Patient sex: M
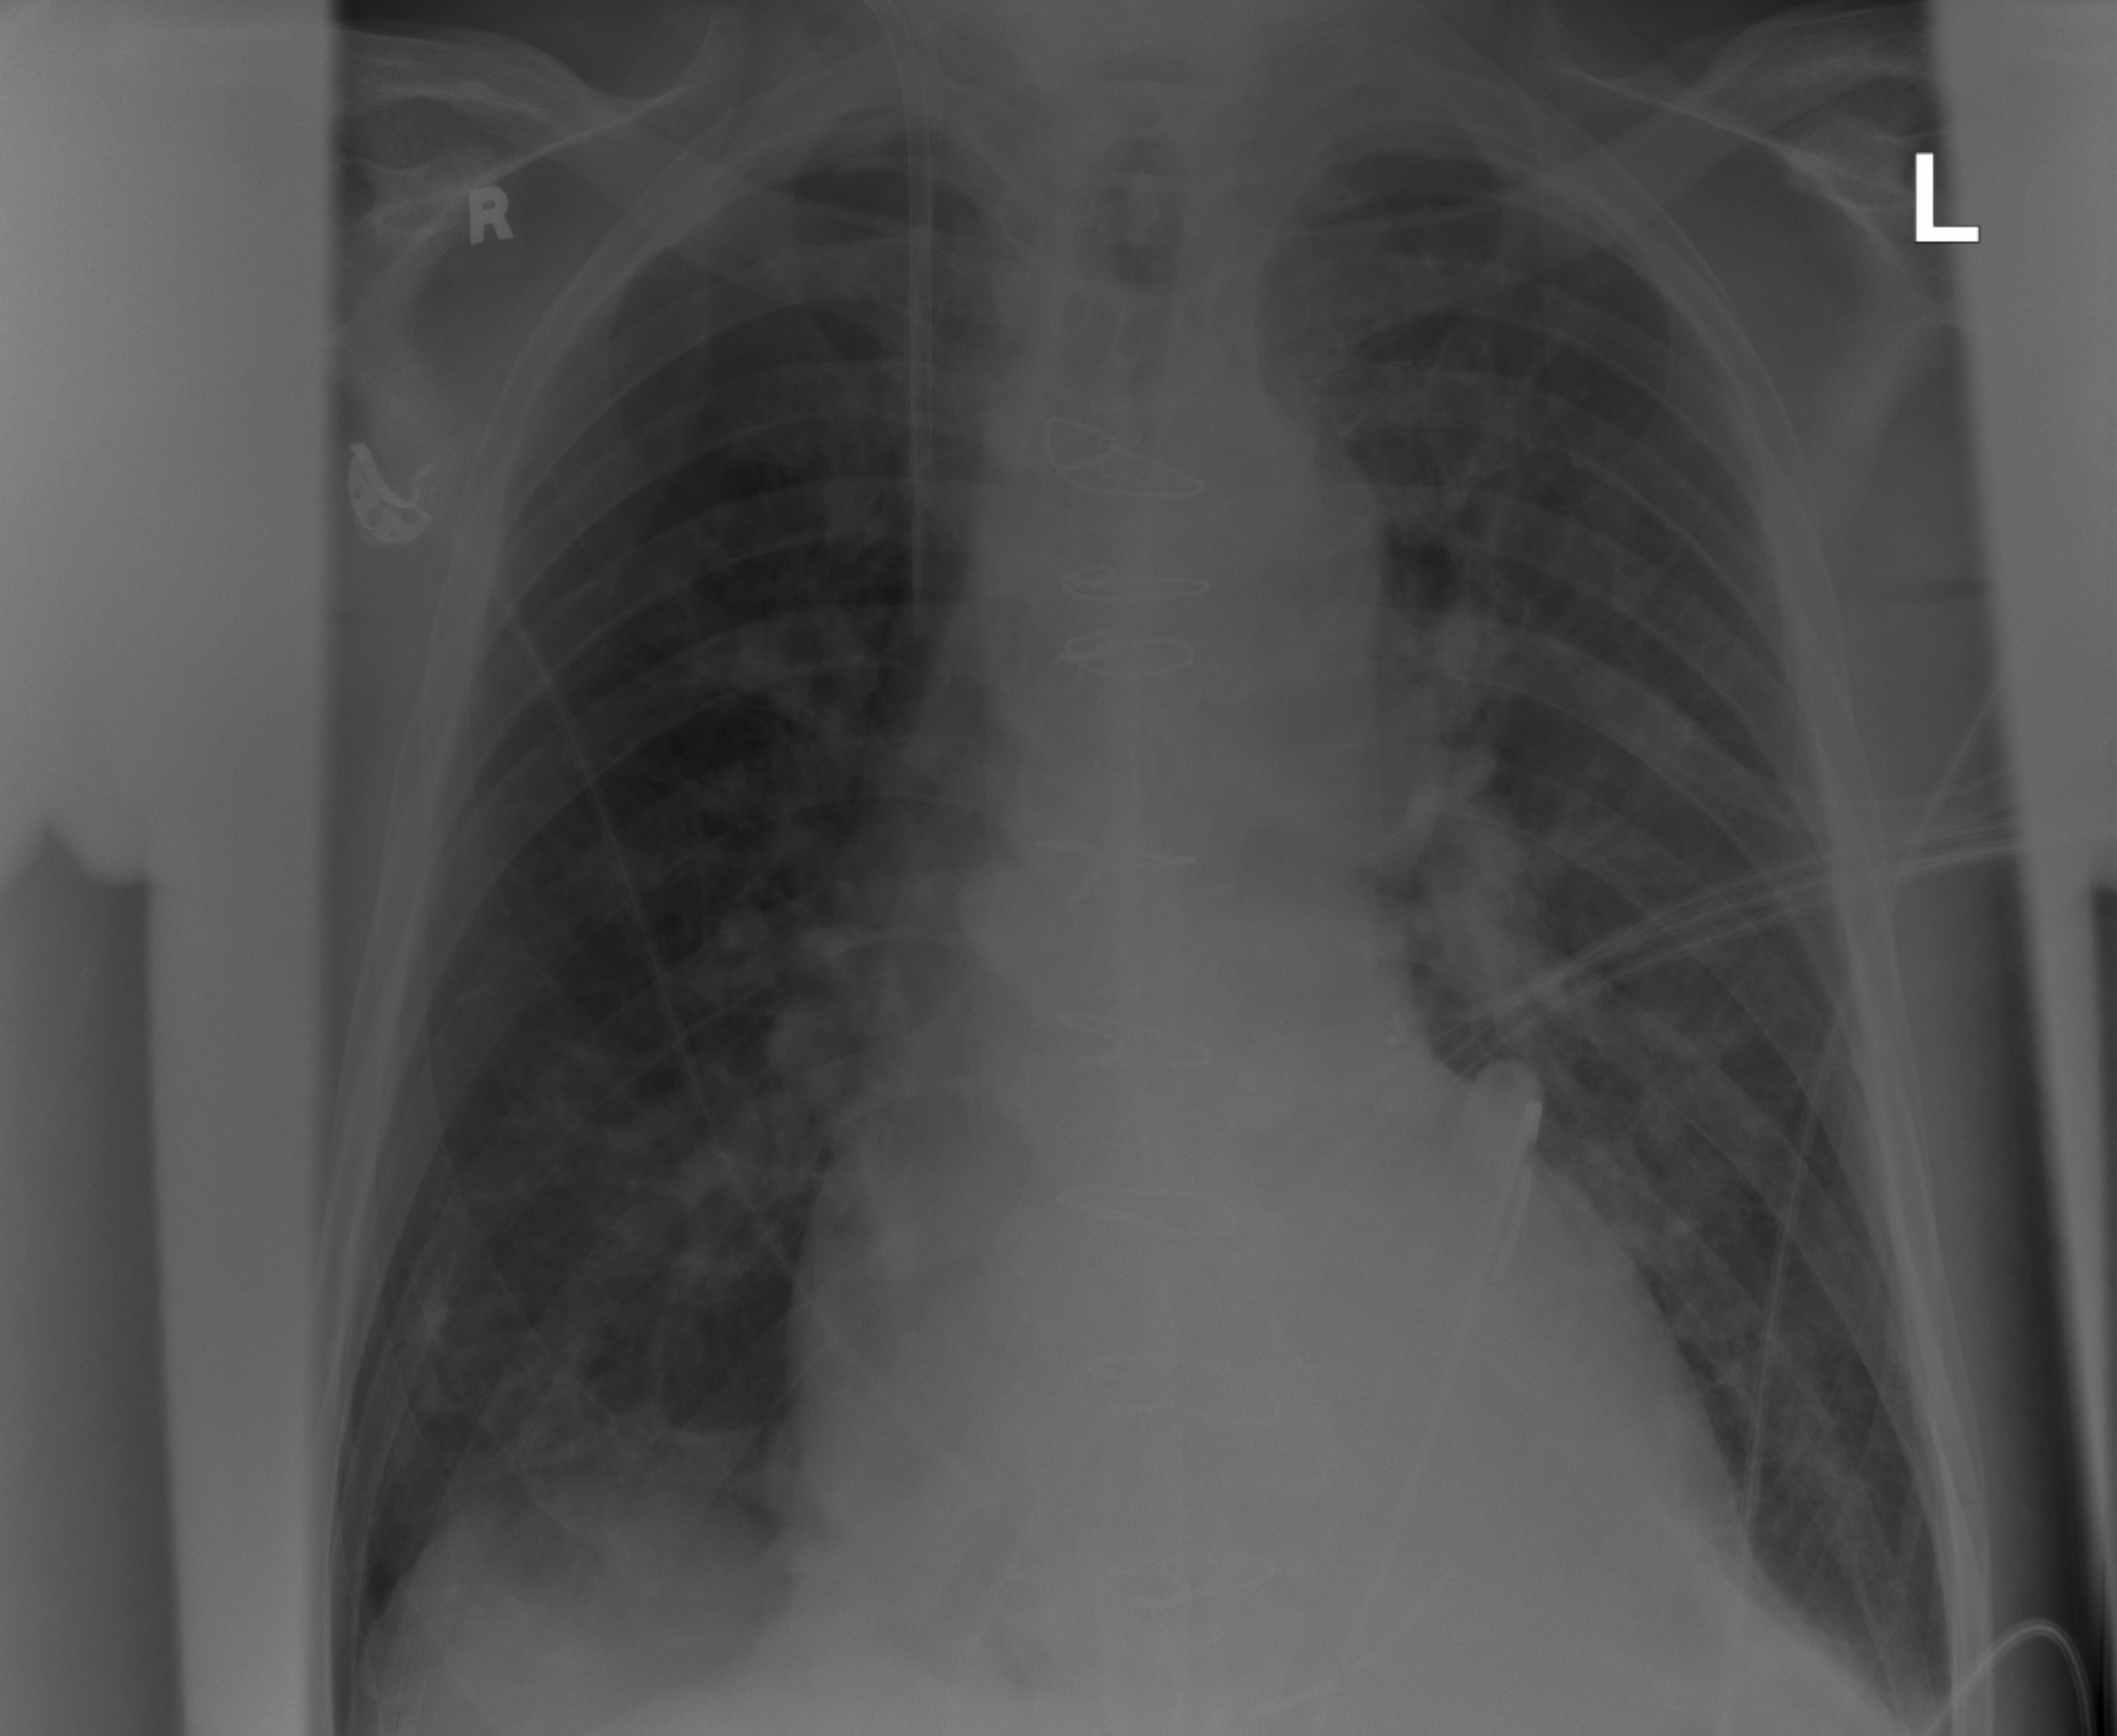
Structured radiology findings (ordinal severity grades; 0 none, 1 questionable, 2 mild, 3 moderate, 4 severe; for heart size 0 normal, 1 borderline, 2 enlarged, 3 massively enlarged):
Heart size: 0
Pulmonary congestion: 0
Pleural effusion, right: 0
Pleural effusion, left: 0
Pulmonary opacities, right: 0
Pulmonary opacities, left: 0
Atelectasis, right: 0
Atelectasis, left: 2